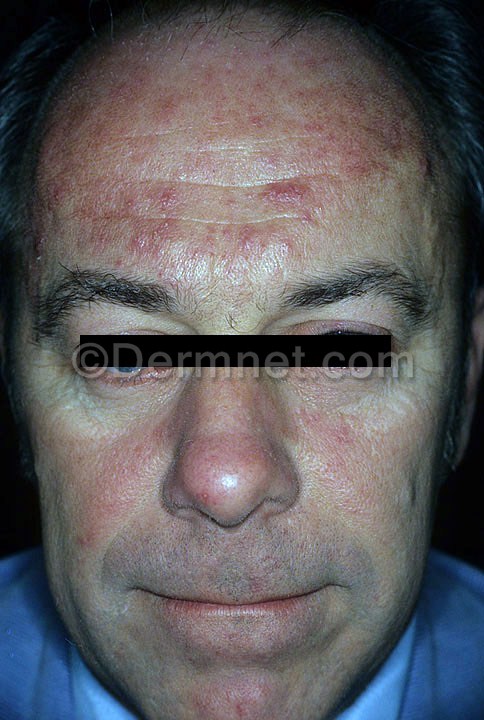
Disease: Acne and Rosacea Photos